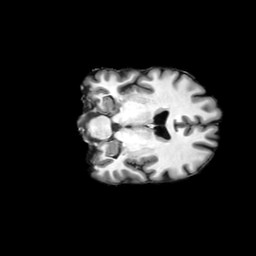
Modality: T1w
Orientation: coronal
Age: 40
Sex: female
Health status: ill